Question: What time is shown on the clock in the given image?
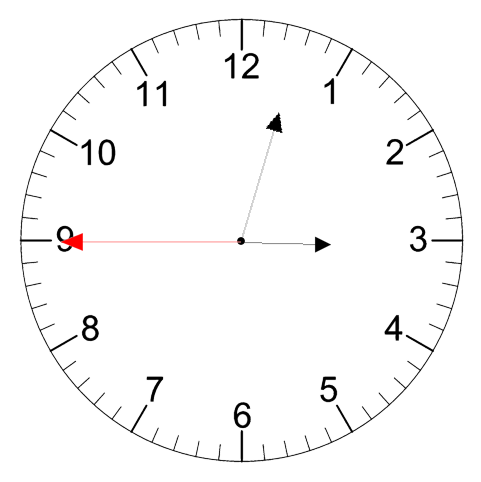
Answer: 03:02:45